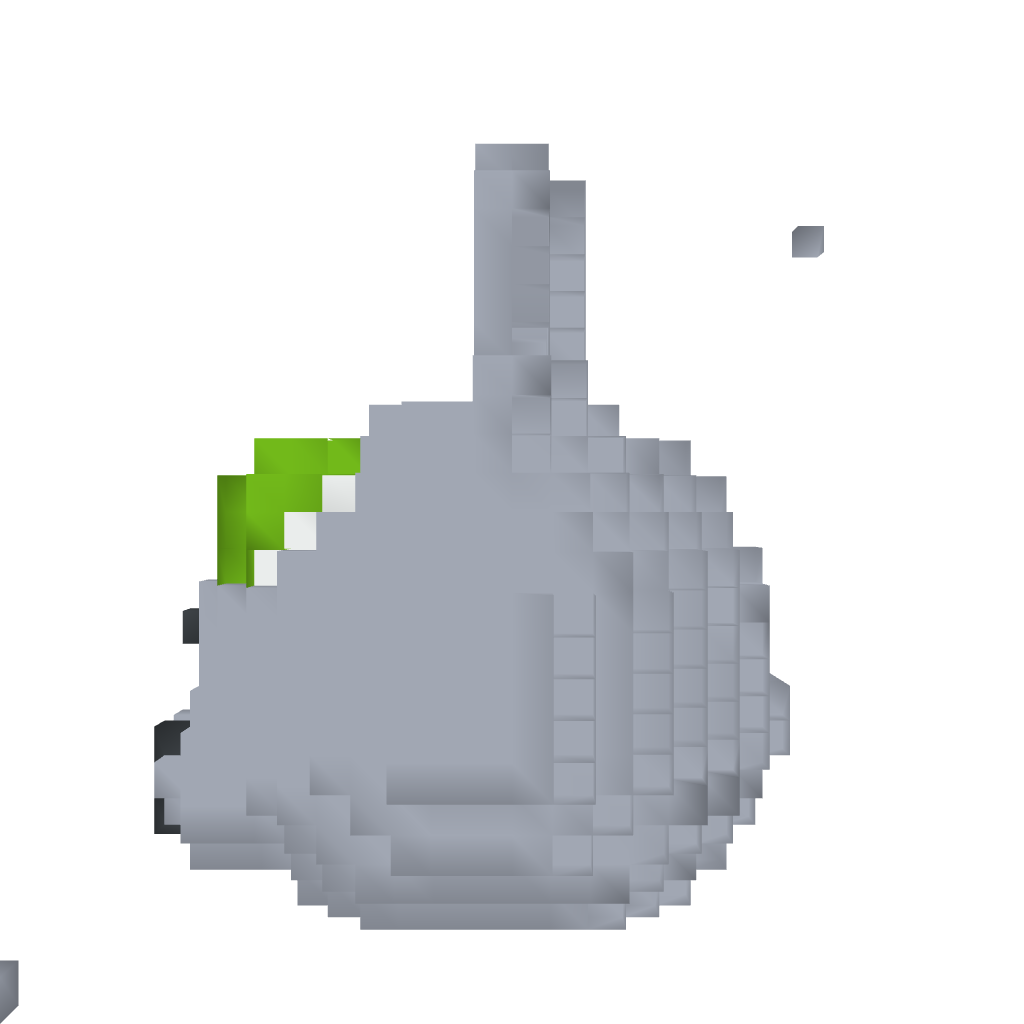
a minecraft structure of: Cat Head - By Cybersneeze